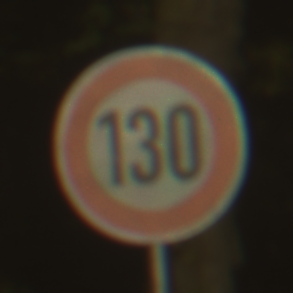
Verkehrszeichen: Geschwindigkeit130
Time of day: SunriseSunset
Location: Outdoor (Nature)
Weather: PartlyCloudy
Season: NotSpecified
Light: Natural